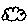
Label: cloud